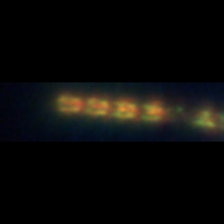
Taxon: Chaetoceros
Group: Diatoms